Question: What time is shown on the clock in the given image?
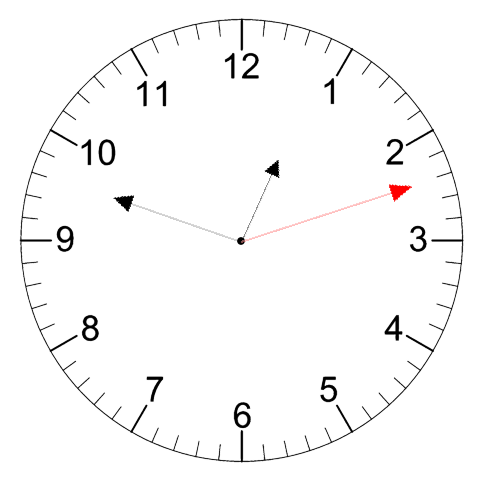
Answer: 12:48:12